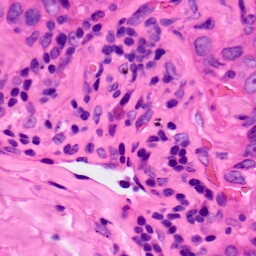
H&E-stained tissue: Lung